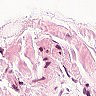
Metastatic tissue present: no